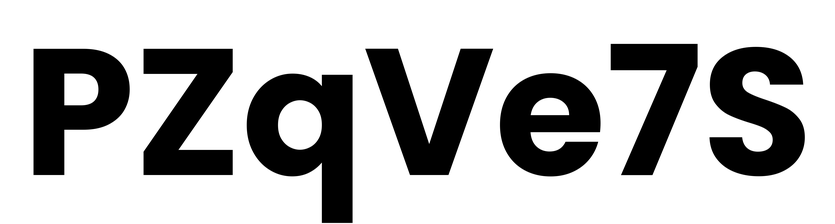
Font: Poppins-Bold